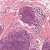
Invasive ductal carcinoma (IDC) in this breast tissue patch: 0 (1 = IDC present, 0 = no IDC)